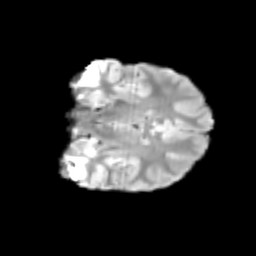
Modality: T2w
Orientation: coronal
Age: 13
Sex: male
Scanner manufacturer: siemens
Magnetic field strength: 3 T
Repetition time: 3.8 s
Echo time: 0.07 s